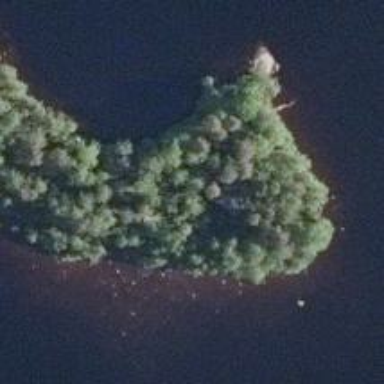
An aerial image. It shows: Islet.